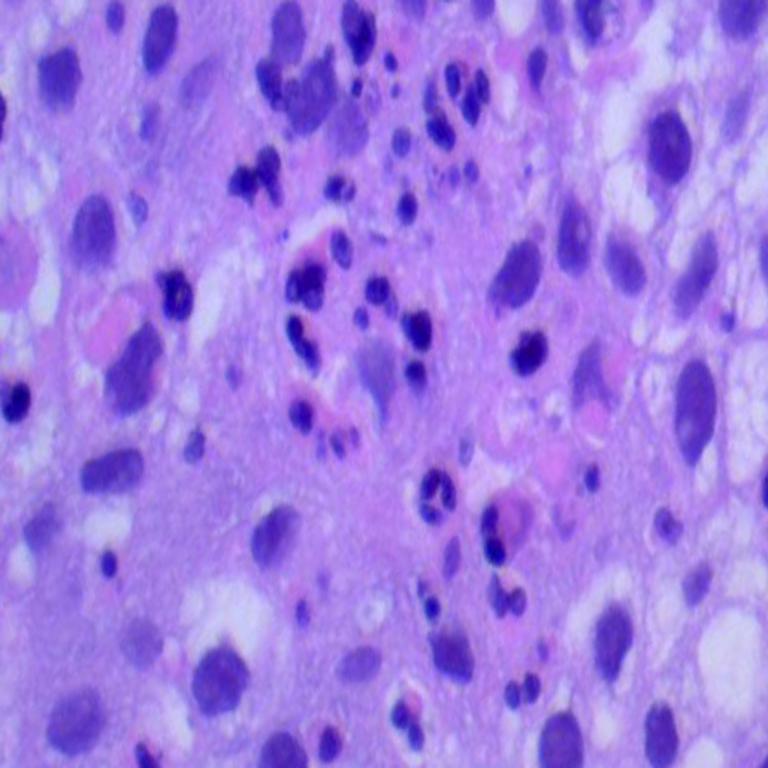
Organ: lung
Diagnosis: squamous carcinomas